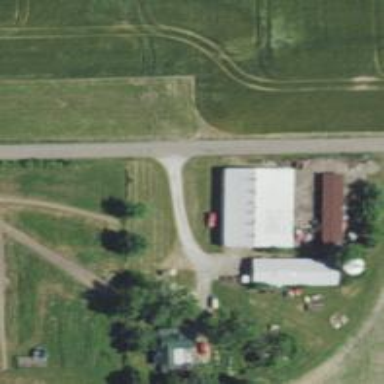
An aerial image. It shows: Driveway leading to service road.